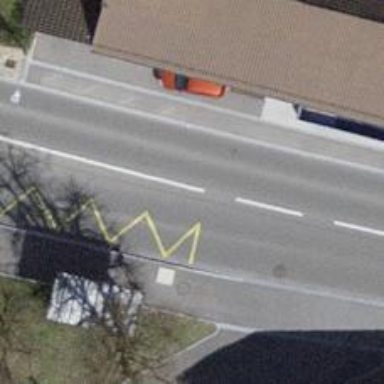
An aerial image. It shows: Bus stop with designated public transport stop position.